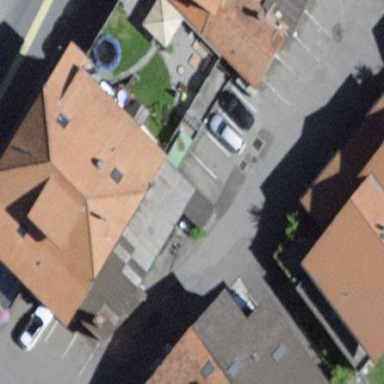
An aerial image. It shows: Building that houses restaurant.